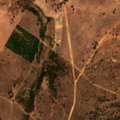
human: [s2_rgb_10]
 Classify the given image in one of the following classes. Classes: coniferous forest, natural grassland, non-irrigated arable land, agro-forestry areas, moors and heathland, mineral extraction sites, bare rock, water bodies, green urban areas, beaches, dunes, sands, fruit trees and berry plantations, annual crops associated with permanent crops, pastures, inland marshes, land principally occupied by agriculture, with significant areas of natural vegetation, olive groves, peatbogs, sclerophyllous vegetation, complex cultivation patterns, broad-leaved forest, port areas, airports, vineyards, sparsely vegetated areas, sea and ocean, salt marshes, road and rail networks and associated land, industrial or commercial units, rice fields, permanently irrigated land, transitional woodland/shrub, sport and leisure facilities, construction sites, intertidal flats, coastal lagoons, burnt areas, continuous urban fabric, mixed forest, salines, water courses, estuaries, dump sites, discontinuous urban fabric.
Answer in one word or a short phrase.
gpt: non-irrigated arable land, pastures, complex cultivation patterns, agro-forestry areas, transitional woodland/shrub